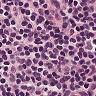
Metastatic tissue present: no